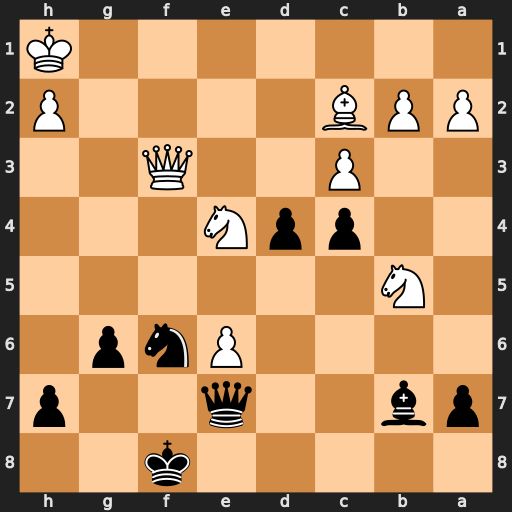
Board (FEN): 5k2/pb2q2p/4Pnp1/1N6/2ppN3/2P2Q2/PPB4P/7K
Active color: b
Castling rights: -
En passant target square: -
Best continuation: d3 Bxd3 cxd3